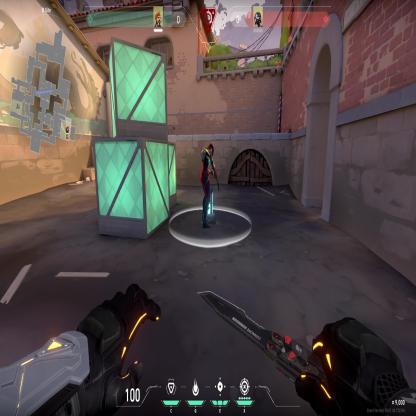
Label: enemy